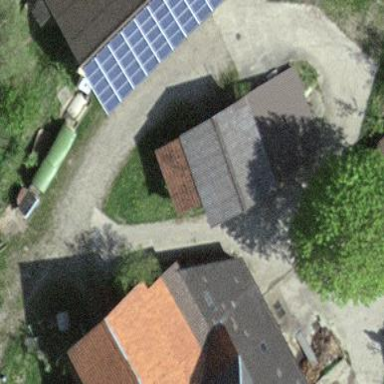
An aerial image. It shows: Garage.